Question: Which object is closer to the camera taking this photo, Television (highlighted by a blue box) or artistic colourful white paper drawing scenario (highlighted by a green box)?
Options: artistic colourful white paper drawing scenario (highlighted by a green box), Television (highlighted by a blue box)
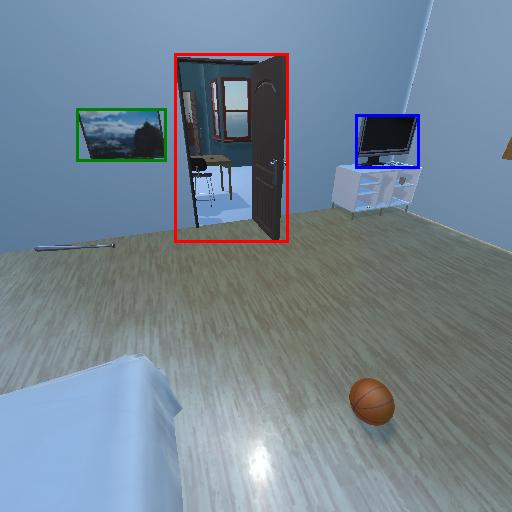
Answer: artistic colourful white paper drawing scenario (highlighted by a green box)